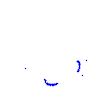
Particle: proton